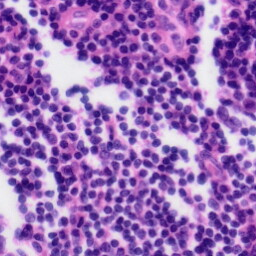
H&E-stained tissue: Tonsil